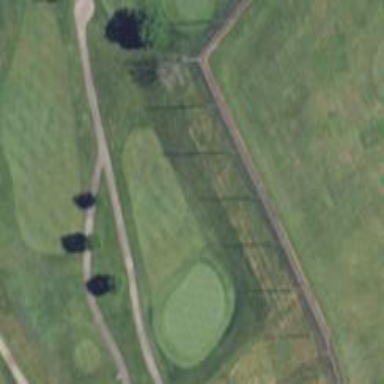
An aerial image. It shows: Golf hole.